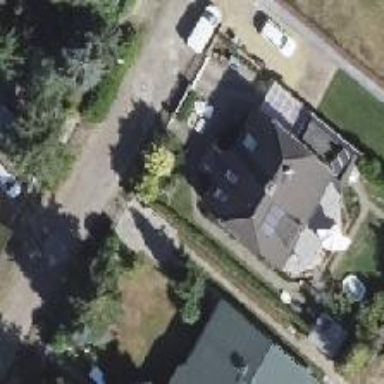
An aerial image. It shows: Detached building.